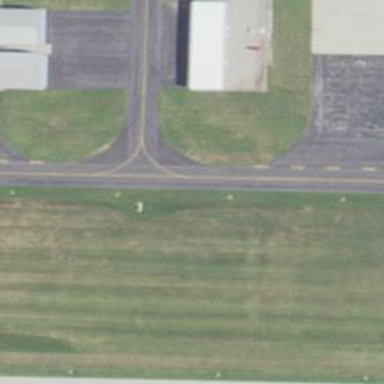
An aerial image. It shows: Image of taxiway at airport.